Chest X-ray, AP view. Patient: 51 years old, sex M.
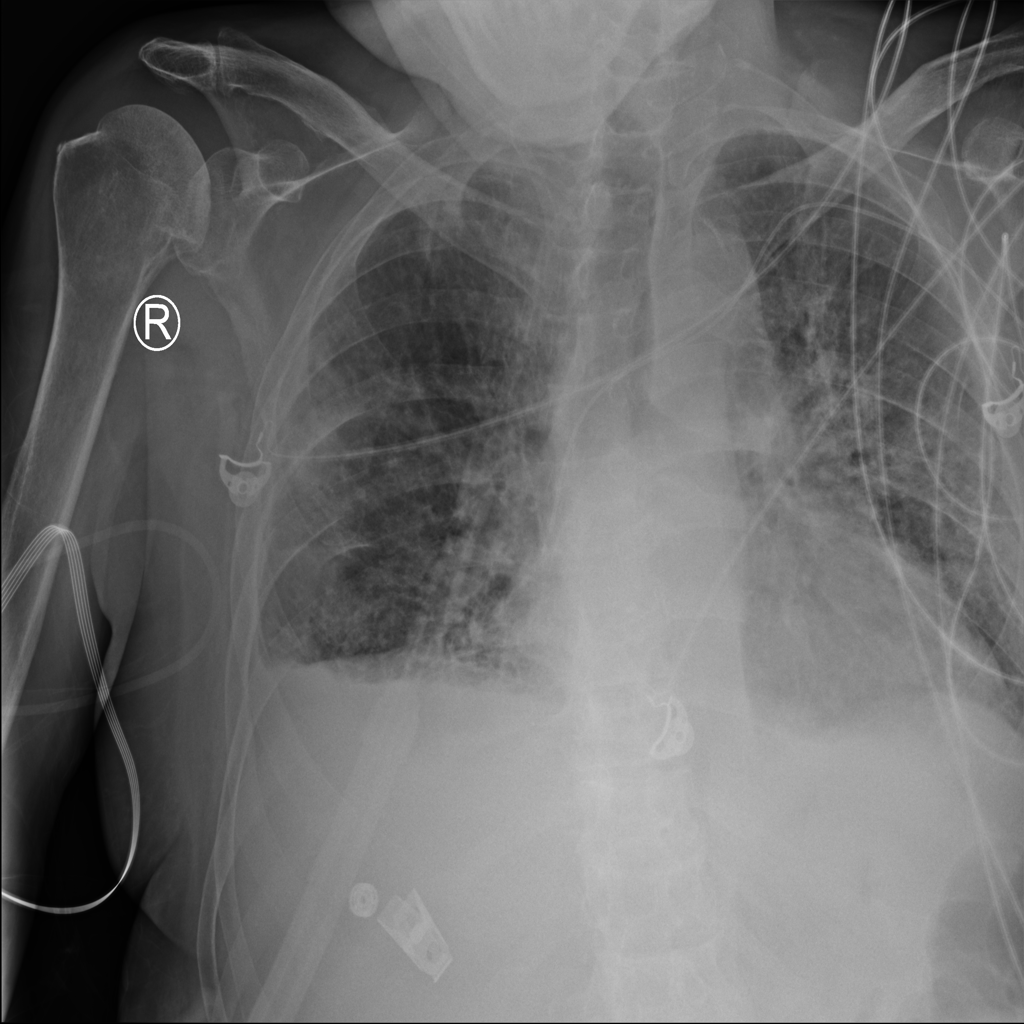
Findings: Atelectasis, Effusion, Nodule